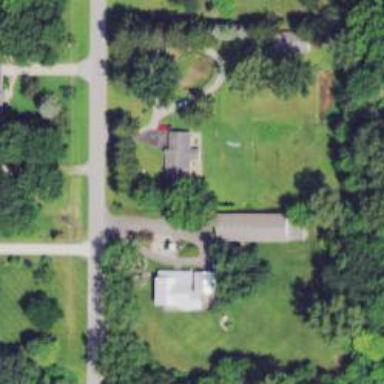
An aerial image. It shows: Driveway.